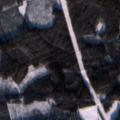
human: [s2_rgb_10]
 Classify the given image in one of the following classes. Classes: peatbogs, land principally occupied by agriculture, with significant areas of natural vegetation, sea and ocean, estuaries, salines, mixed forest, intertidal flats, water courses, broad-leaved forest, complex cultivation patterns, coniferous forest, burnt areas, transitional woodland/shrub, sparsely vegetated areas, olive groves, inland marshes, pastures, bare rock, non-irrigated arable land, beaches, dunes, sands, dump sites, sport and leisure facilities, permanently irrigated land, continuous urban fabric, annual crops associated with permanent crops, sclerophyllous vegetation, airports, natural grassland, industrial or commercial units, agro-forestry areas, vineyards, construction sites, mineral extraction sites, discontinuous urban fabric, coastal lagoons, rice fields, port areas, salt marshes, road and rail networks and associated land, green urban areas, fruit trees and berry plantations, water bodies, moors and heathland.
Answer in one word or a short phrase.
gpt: non-irrigated arable land, coniferous forest, mixed forest, transitional woodland/shrub